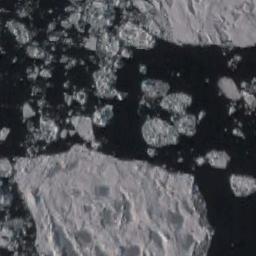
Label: sea_ice